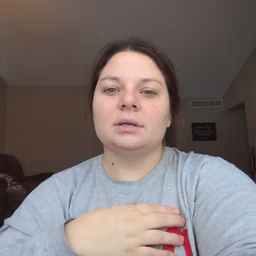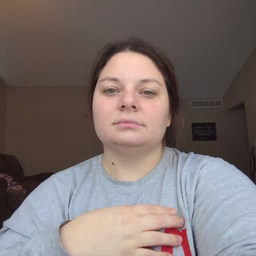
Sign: thirsty